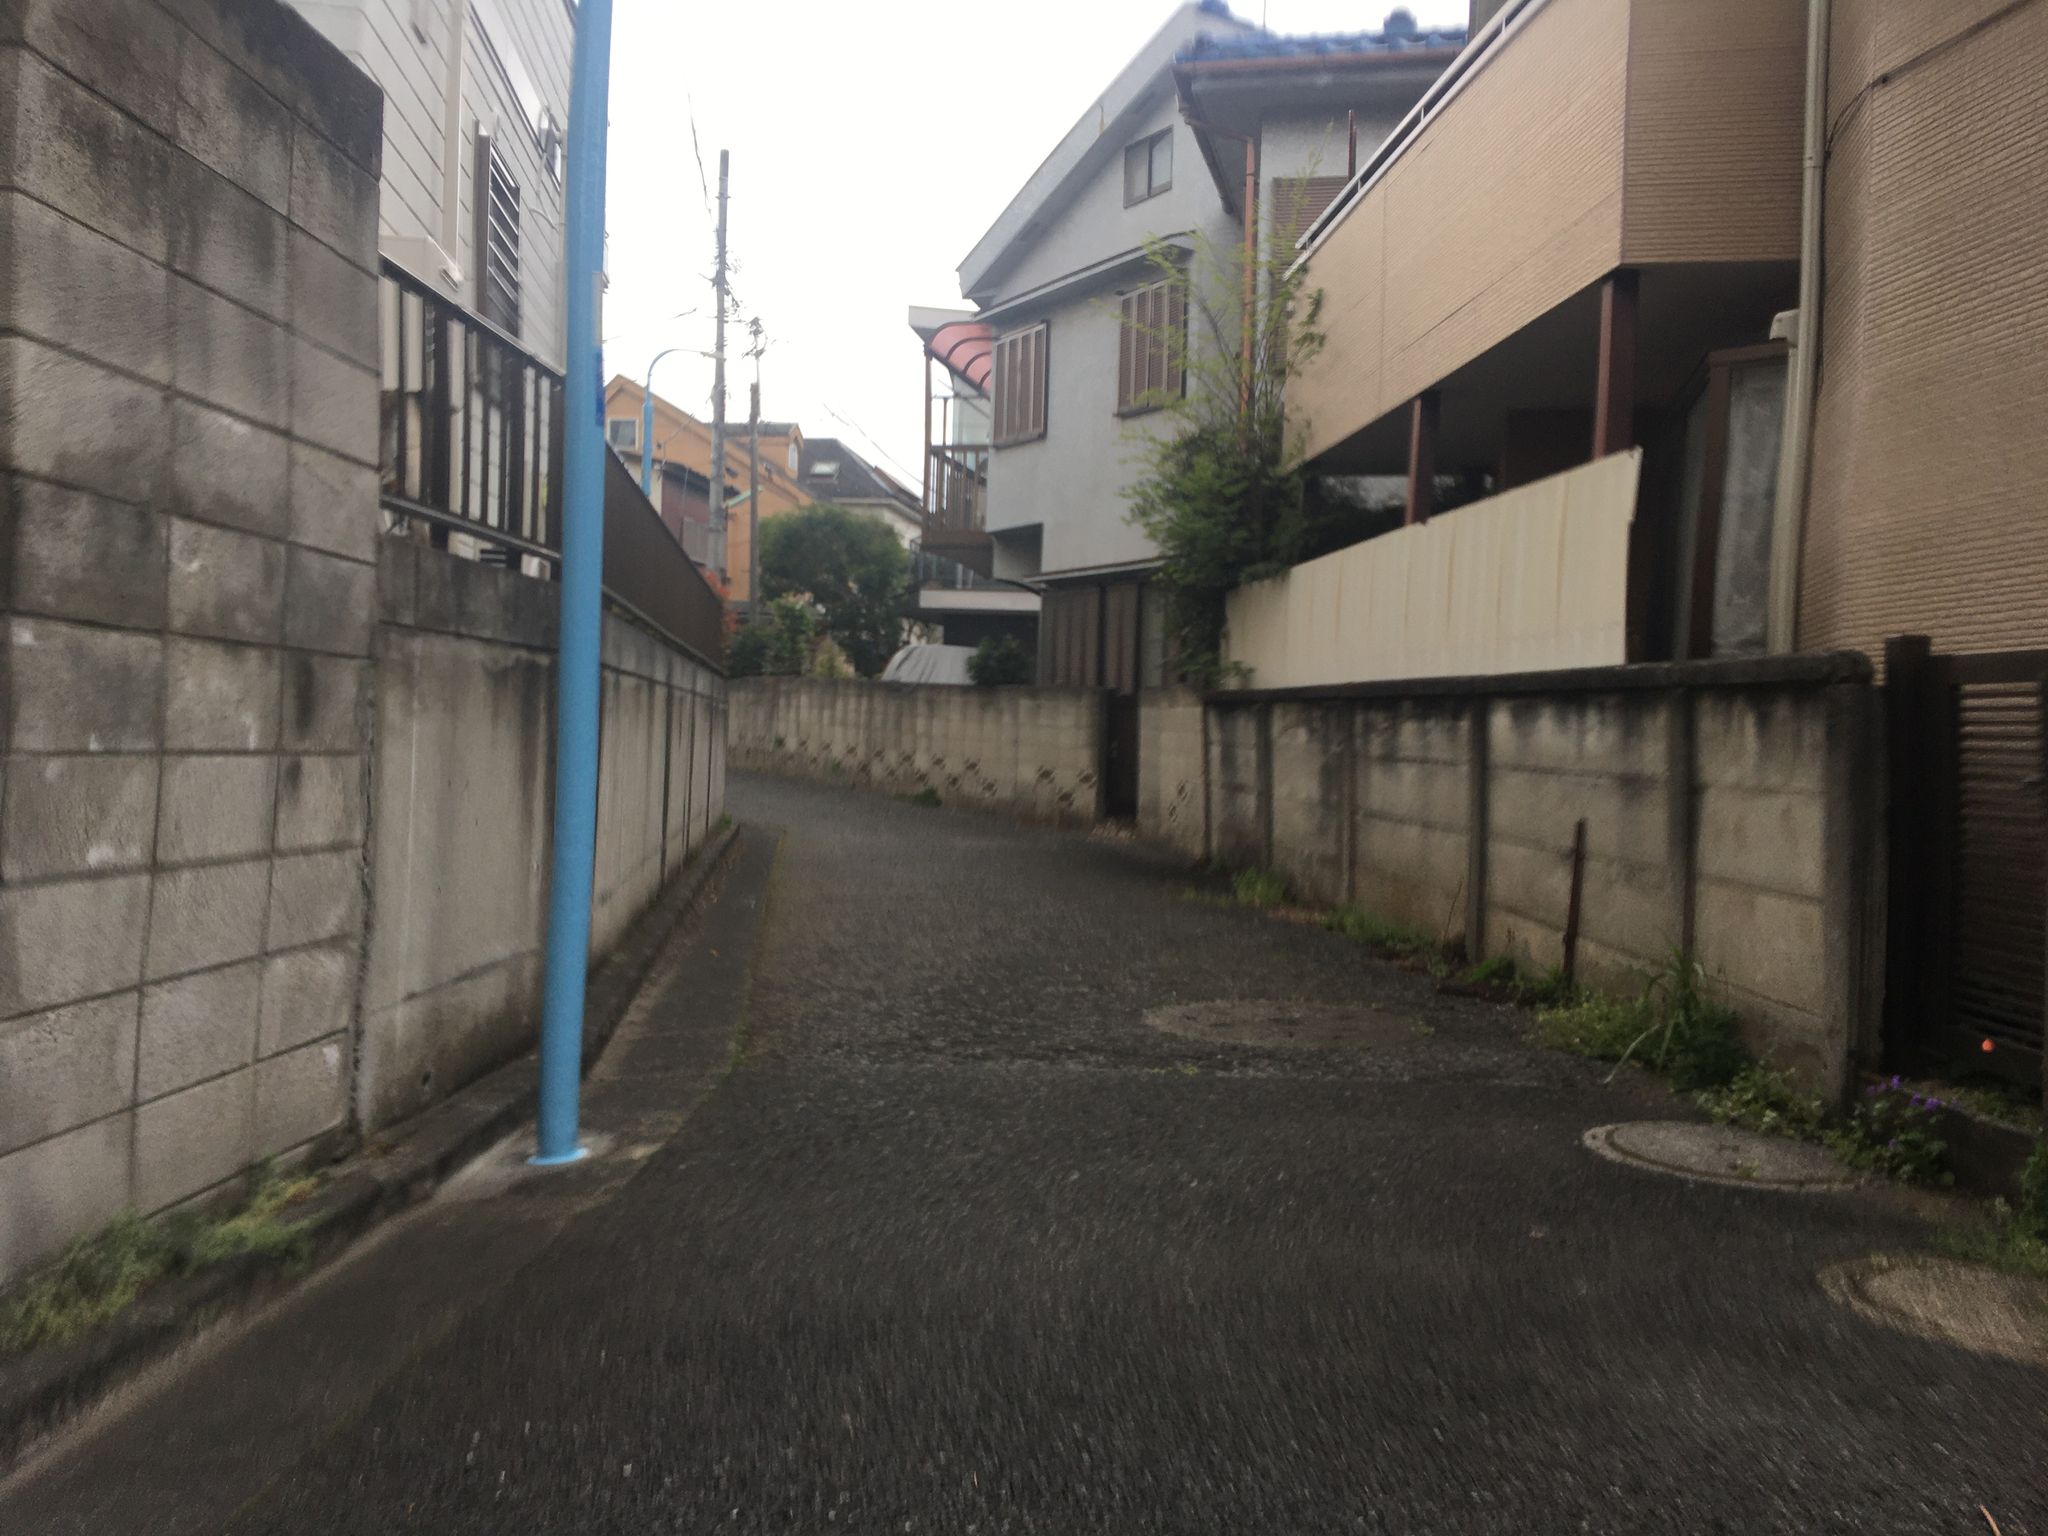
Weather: clear
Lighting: day
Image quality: slightly poor
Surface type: walking surface
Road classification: footway, unclassified
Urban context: urban centre
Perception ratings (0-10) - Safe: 5.4, Lively: 0.8, Beautiful: 4.18, Boring: 2.59, Depressing: 6.55, Wealthy: 5.58